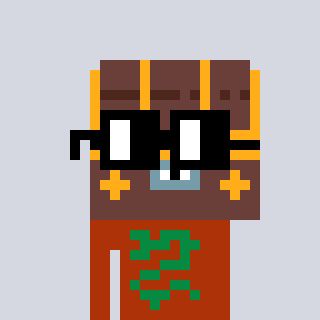
a pixel art character with square black glasses, a treasure chest-shaped head and a hotbrown-colored body on a cool background